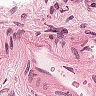
Metastatic tissue present: no